Interaction volume radius: 10 \u00c5
Interaction volume height: 10 \u00c5
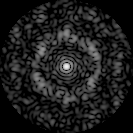
Disorder parameter: 0.6615